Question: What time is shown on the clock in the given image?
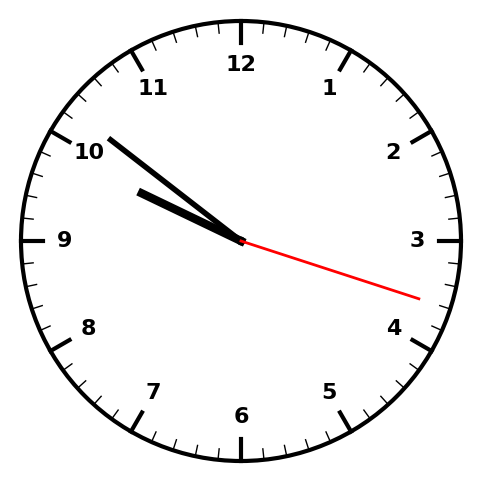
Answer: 09:51:18